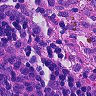
Metastatic tissue present: no